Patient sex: M
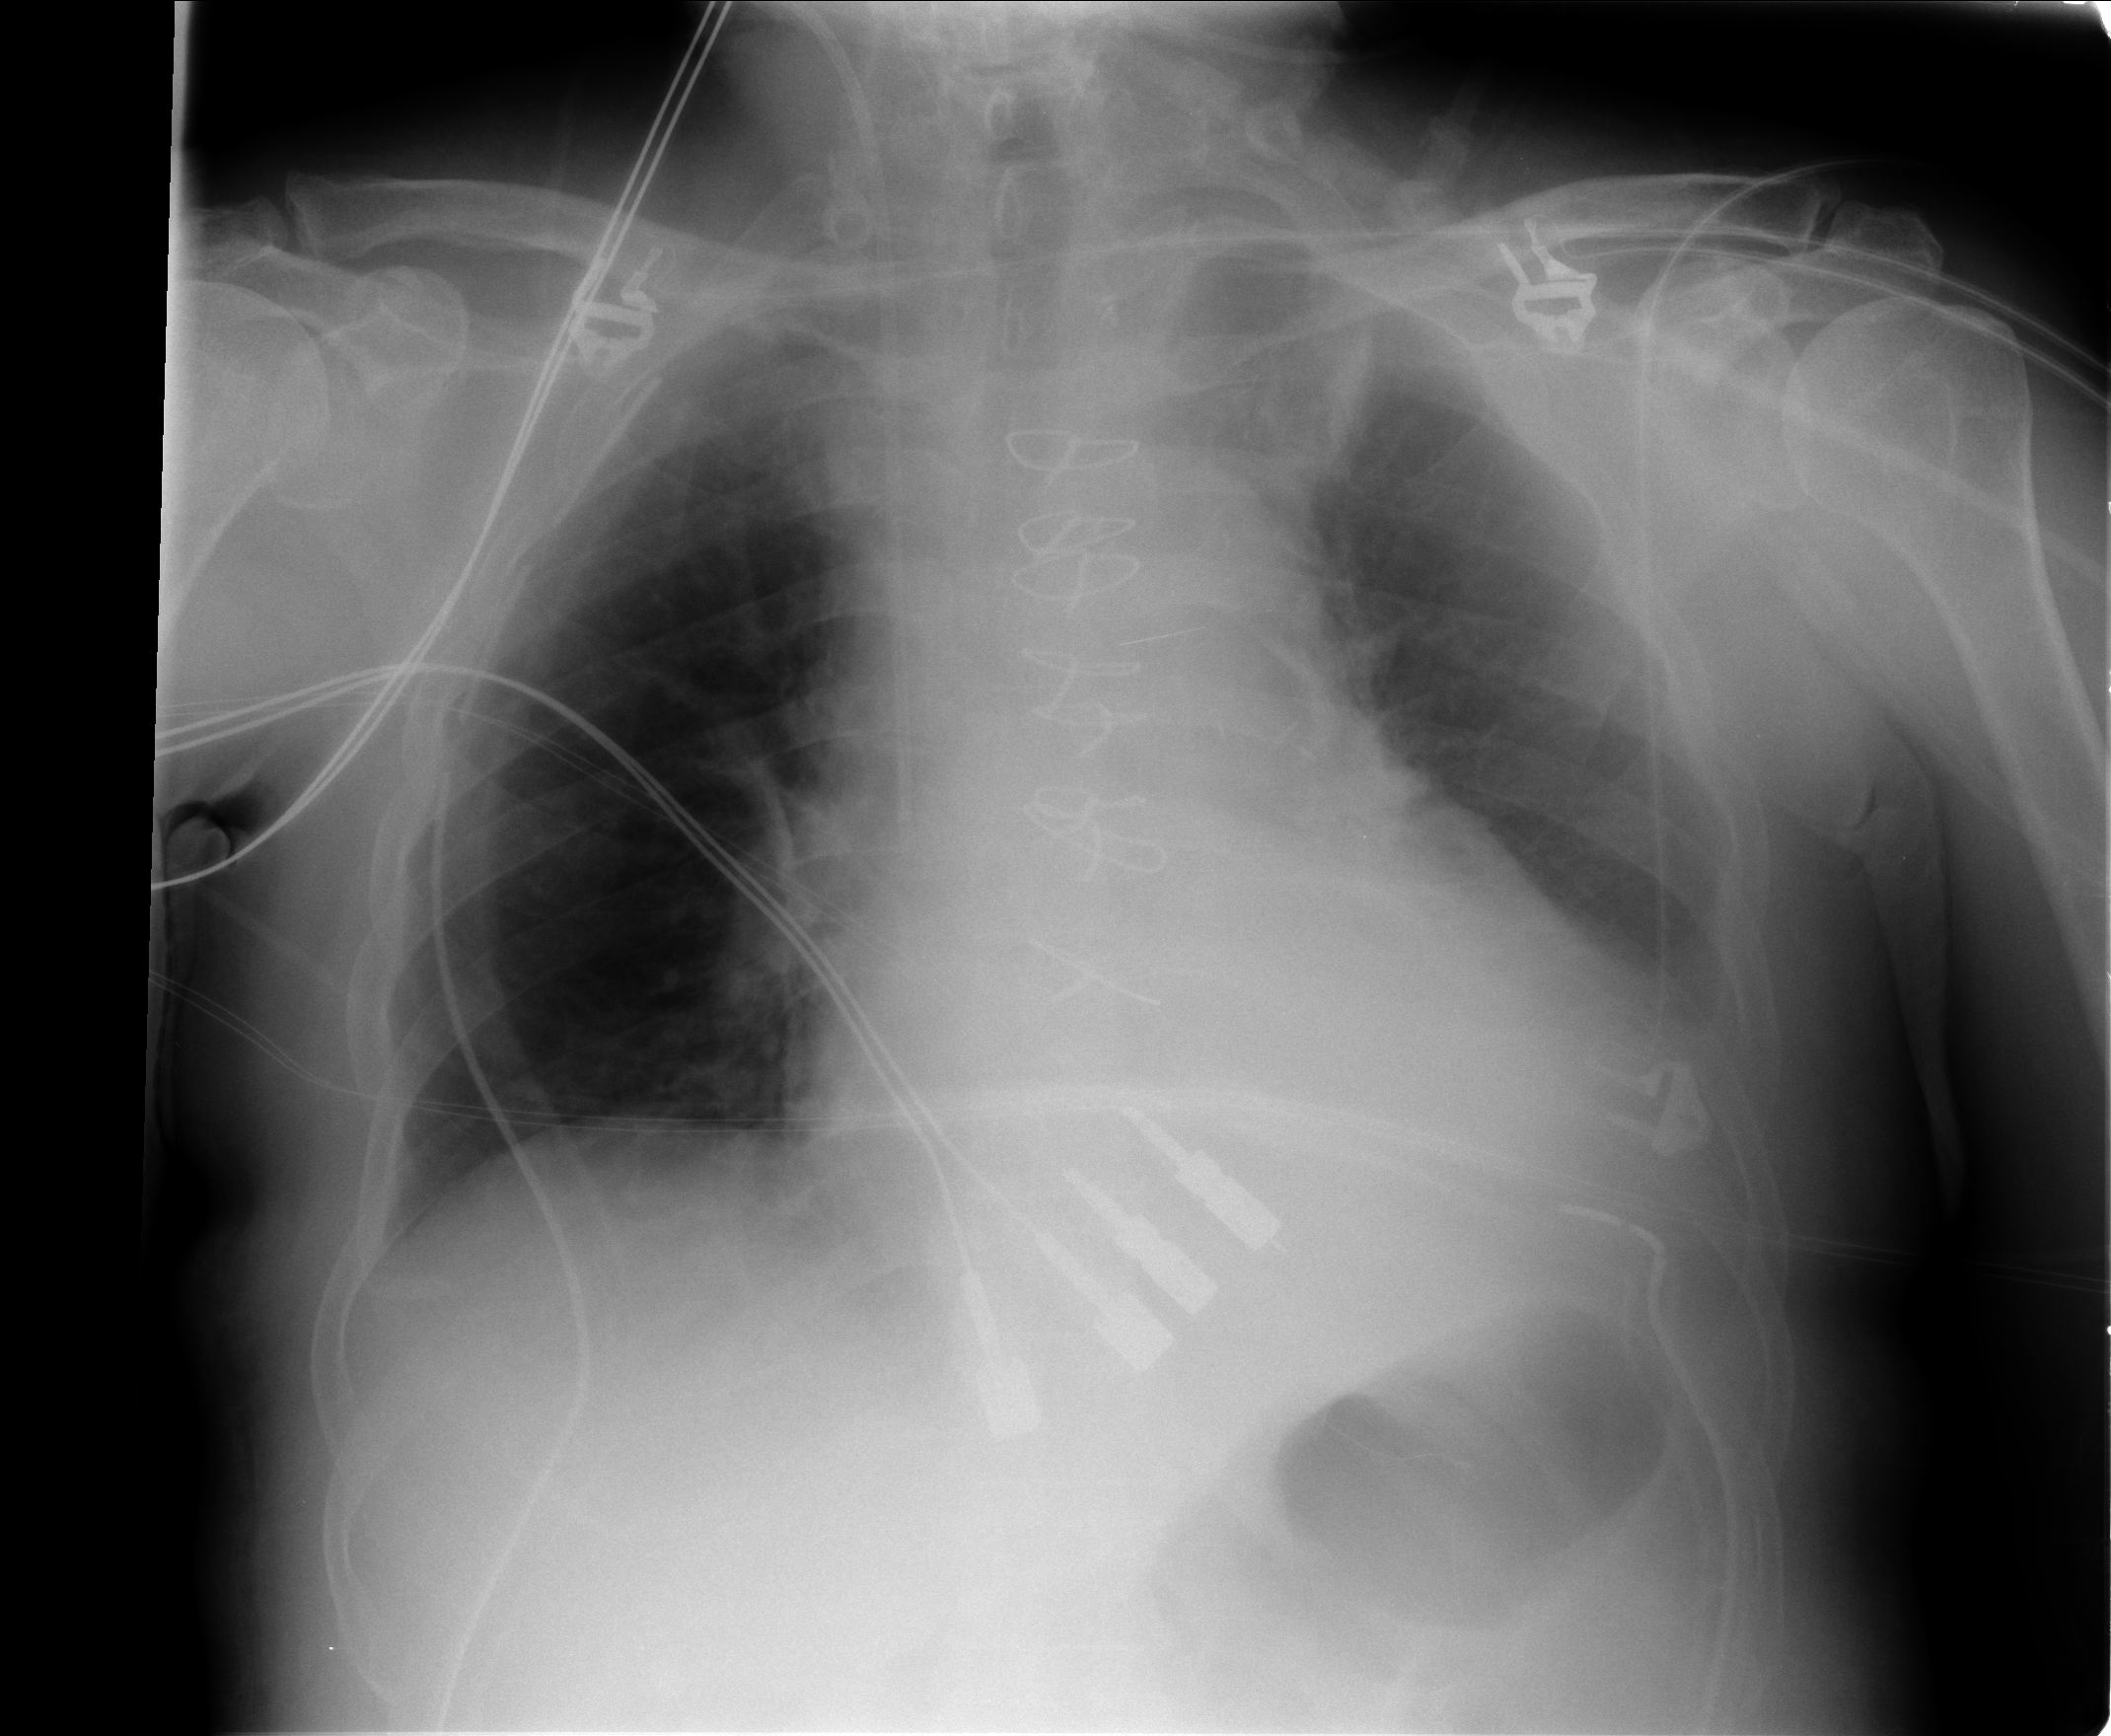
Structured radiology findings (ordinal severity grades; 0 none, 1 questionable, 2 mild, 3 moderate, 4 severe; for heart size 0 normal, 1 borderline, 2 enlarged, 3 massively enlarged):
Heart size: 2
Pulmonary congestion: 1
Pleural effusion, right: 0
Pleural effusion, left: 2
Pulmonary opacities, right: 0
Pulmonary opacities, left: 1
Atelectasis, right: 0
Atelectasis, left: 2